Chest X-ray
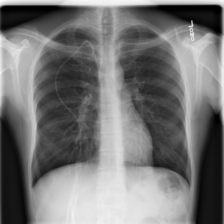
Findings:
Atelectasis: negative
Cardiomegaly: negative
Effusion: negative
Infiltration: negative
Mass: negative
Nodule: negative
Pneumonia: negative
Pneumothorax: negative
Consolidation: negative
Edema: negative
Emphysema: negative
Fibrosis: negative
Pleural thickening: positive
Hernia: negative